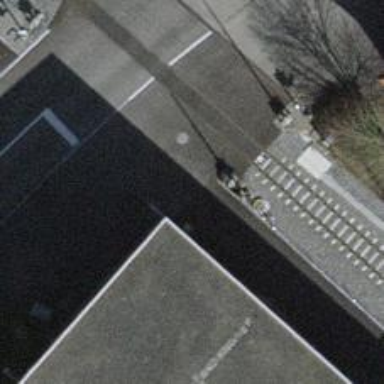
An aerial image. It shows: Cycle barrier.